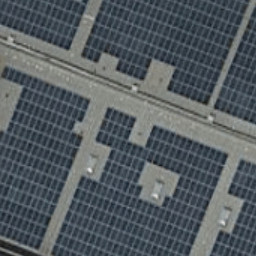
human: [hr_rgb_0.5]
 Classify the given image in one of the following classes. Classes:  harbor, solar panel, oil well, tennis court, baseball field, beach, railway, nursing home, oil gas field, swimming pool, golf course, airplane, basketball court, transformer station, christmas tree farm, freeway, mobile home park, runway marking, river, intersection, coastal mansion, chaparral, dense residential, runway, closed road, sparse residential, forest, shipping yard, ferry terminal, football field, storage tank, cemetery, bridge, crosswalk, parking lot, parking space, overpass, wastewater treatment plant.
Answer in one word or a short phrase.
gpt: solar panel